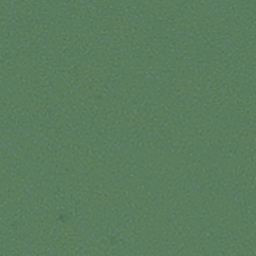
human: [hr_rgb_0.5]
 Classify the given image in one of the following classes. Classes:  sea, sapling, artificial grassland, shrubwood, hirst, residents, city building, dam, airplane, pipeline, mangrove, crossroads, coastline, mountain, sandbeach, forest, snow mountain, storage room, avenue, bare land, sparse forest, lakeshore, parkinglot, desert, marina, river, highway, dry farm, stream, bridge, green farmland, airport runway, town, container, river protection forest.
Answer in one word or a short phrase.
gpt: sea